Aerial crown-view tile of a tropical tree (Barro Colorado Island, Panama), acquired 20241014:
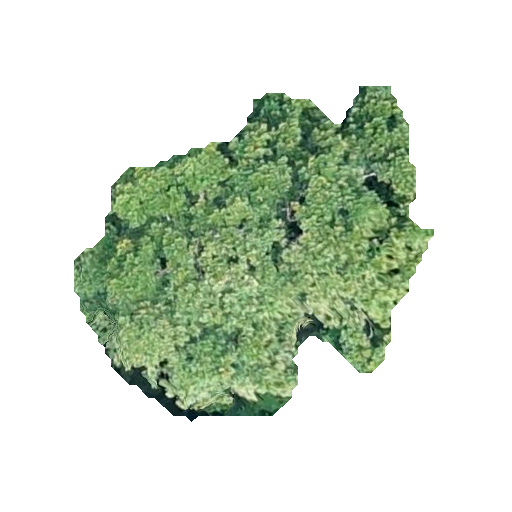
Species: Simarouba amara
GBIF accepted scientific name: Simarouba amara
Crown area: 123.538 m²